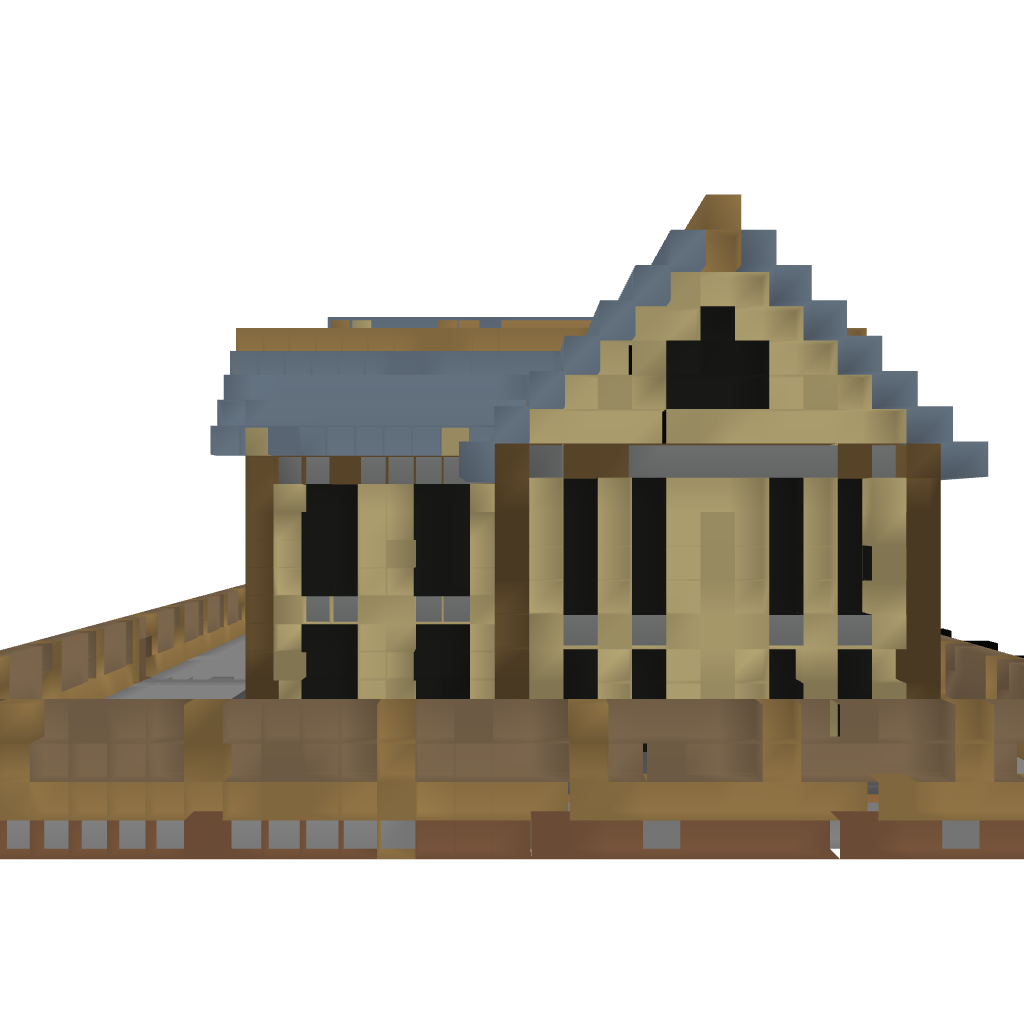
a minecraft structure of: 2 Floor Mansion